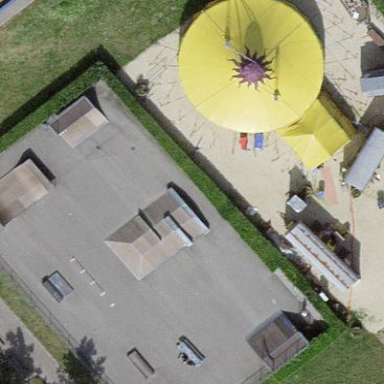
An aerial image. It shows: Pitch for leisure activities.